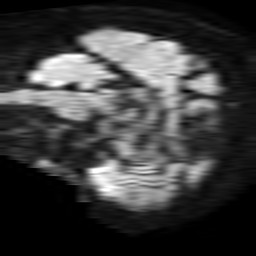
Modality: TRACE
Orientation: sagittal
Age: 57
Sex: male
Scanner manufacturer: philips
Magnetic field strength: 1.5 T
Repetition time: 3.4 s
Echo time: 0.06922 s